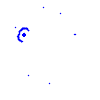
Particle: proton